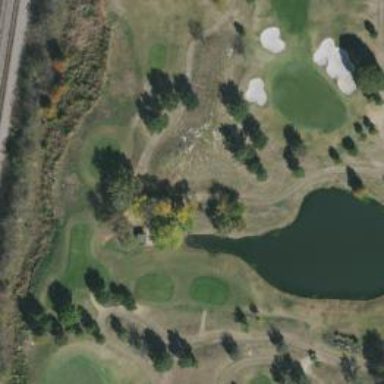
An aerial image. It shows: Path for golf carts.